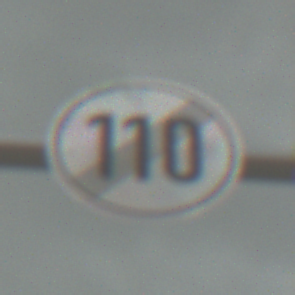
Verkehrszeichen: EndeGeschwindigkeit110
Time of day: MorningAfternoon
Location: Outdoor (Suburban)
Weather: PartlyCloudy
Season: NotSpecified
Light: Natural